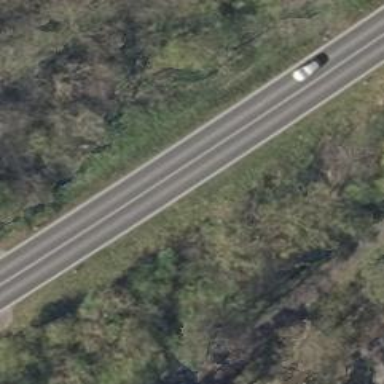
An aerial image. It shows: Primary road with asphalt surface.